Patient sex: M
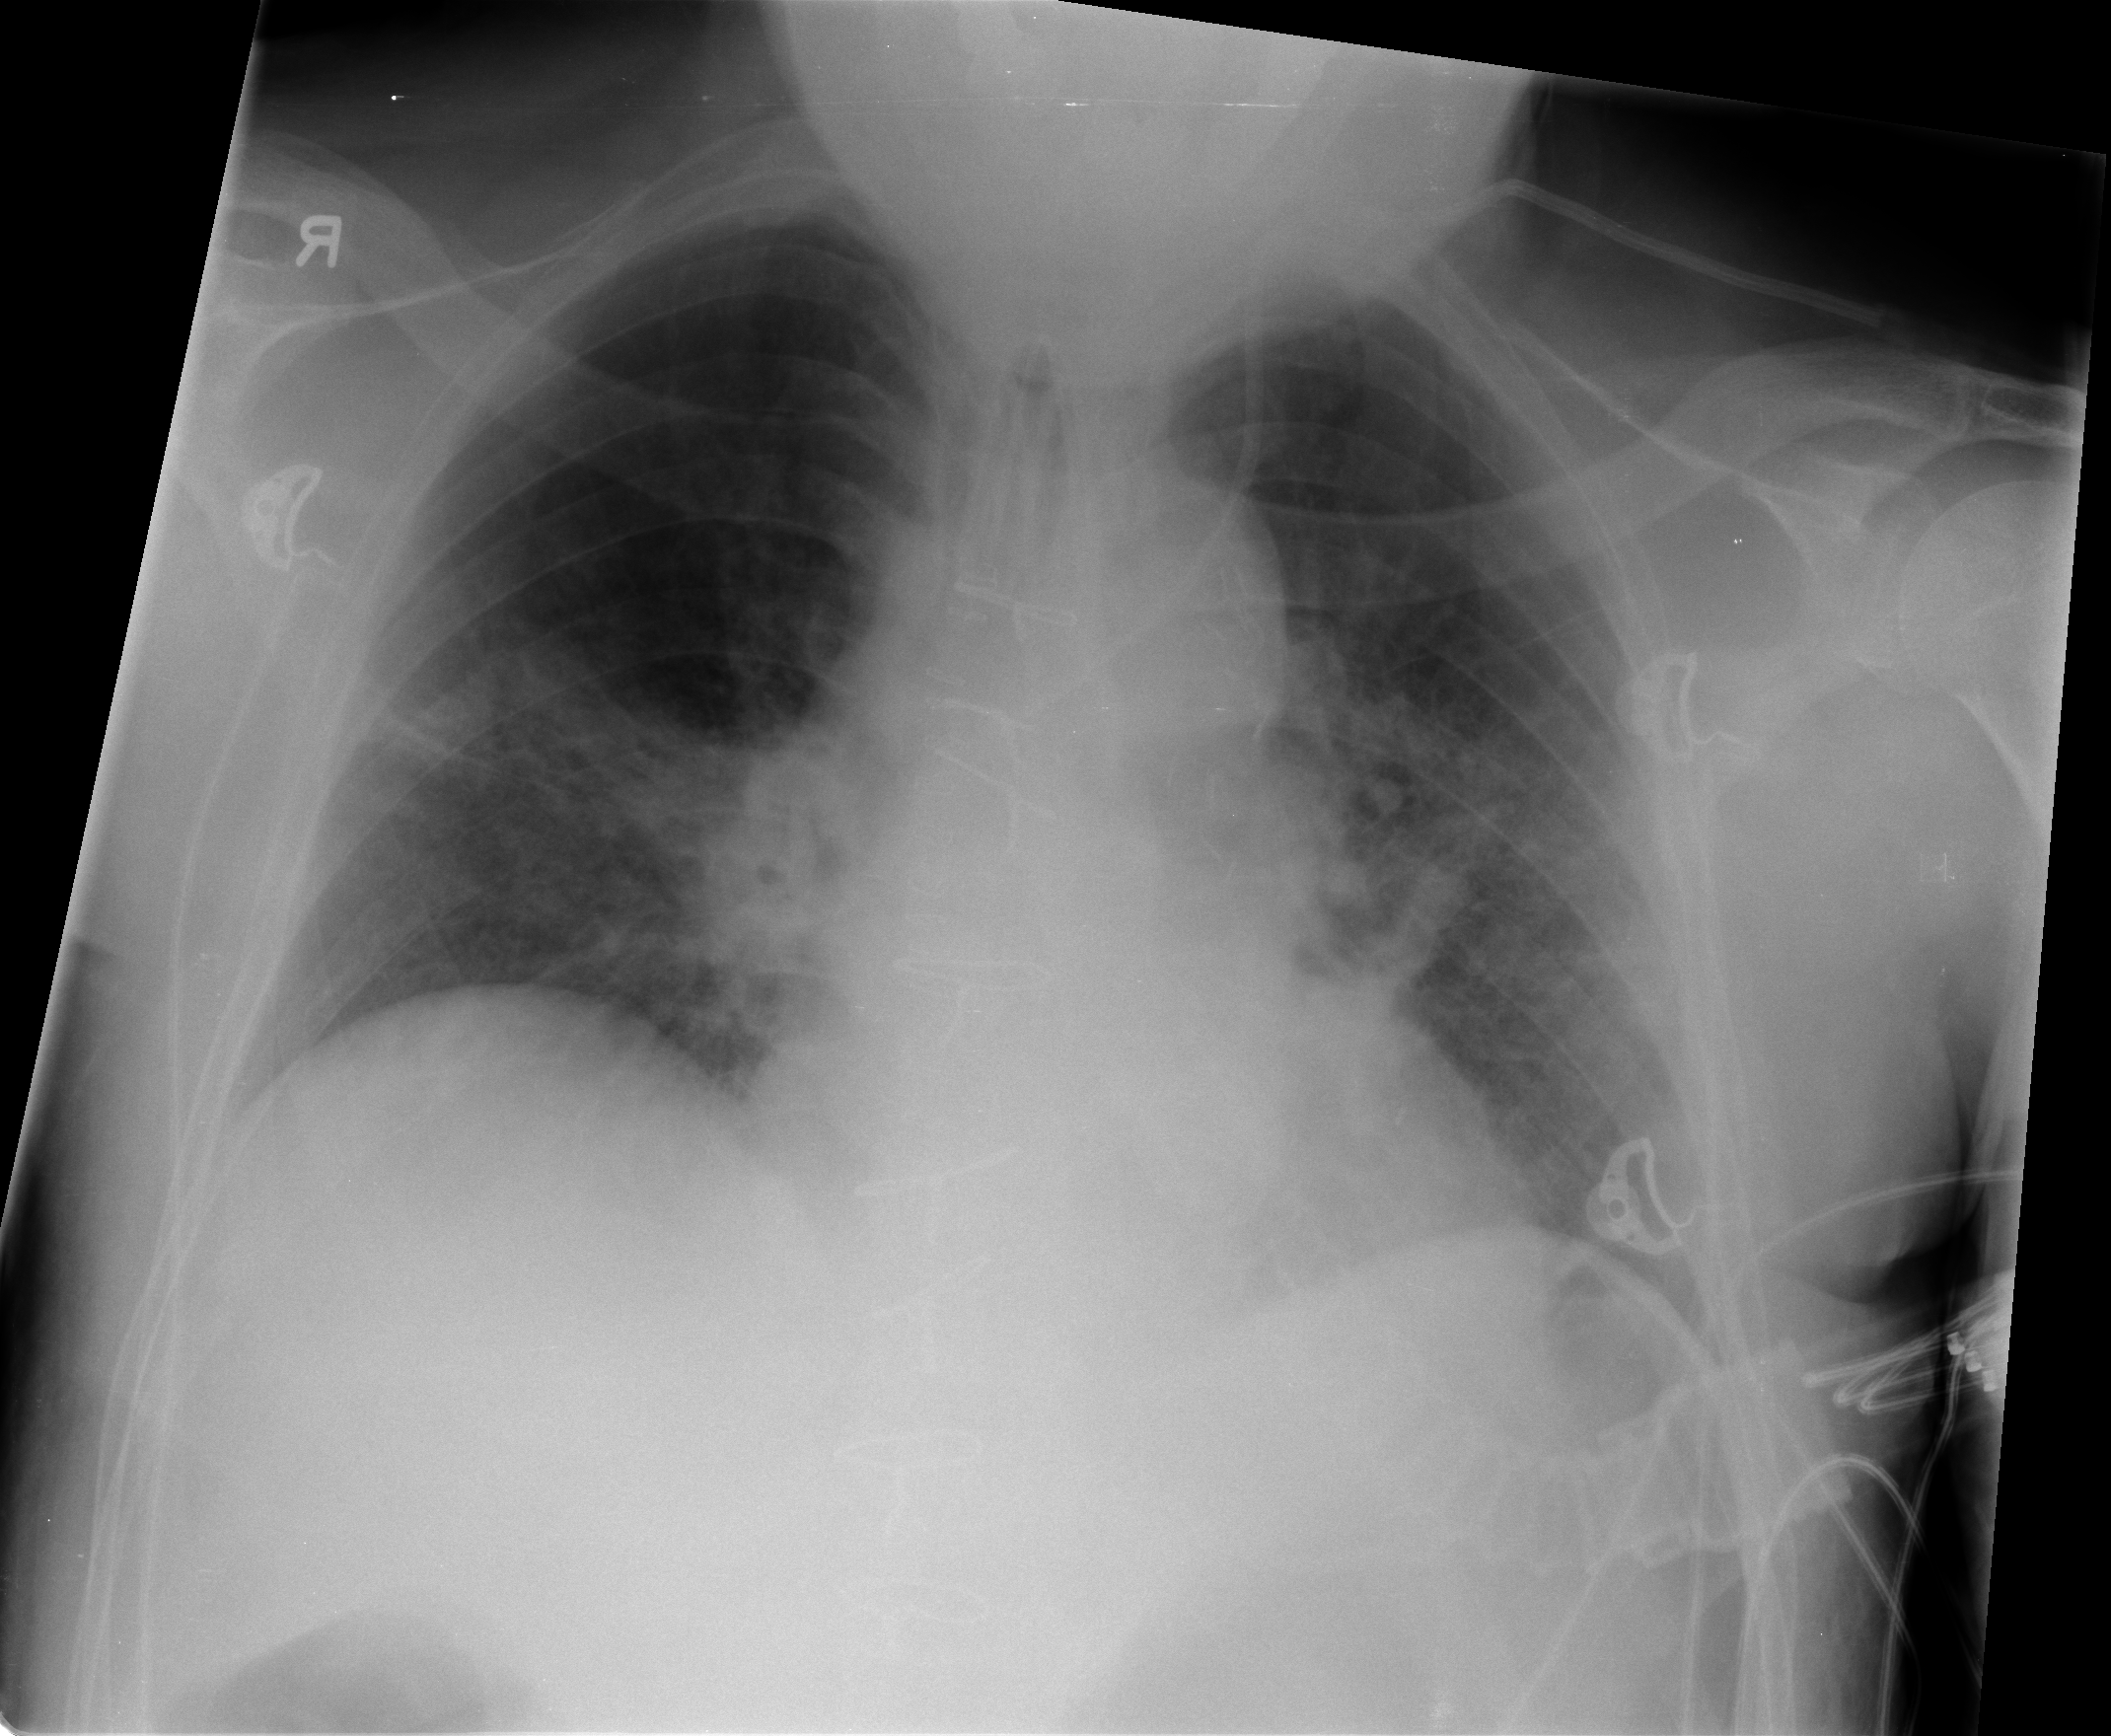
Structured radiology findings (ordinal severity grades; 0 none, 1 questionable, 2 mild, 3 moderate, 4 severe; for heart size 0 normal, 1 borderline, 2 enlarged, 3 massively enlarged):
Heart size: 0
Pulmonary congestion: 1
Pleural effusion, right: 0
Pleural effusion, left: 0
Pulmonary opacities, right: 2
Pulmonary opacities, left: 1
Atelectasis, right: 2
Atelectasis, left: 1